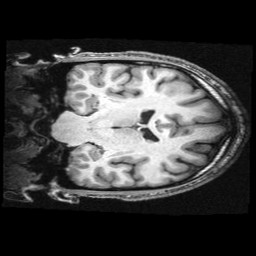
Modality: T1w
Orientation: coronal
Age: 27
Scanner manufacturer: siemens
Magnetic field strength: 3 T
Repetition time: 2.3 s
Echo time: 0.00336 s